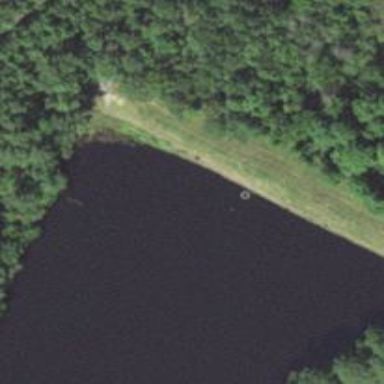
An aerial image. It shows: Reservoir.